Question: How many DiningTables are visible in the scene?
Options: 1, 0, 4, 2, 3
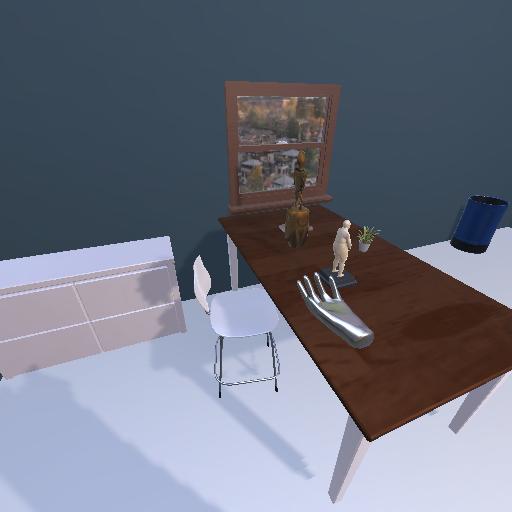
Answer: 1